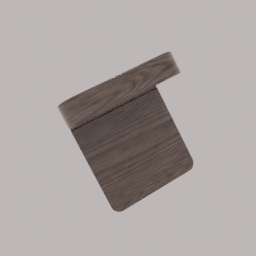
Label: furniture